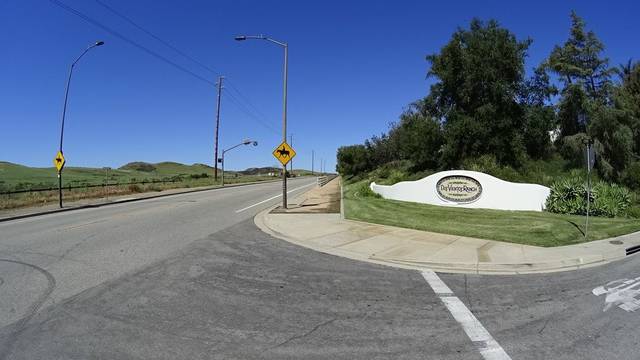
Region: United States
Coordinates: 34.156, -118.985